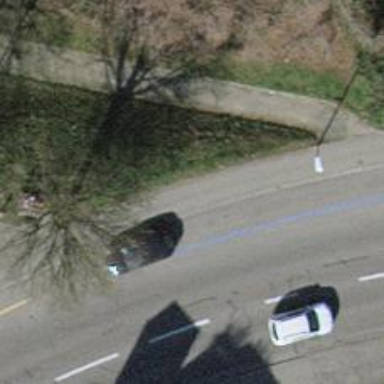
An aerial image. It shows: Sidewalk.